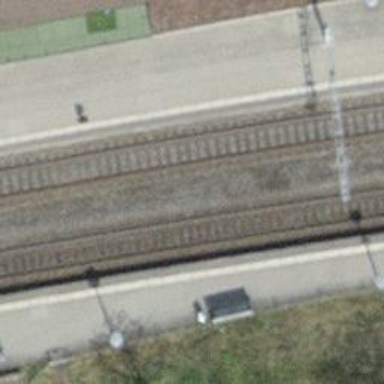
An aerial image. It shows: Stop position for public transport on the railway.